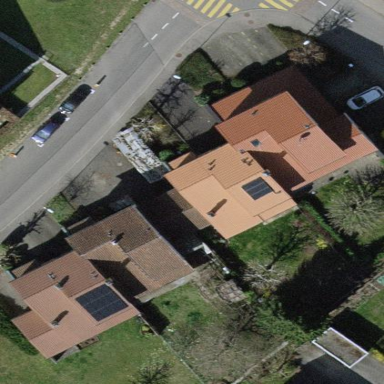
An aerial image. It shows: Semi-detached house.